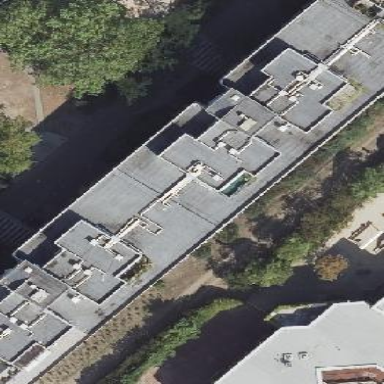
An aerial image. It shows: View of roof of building.